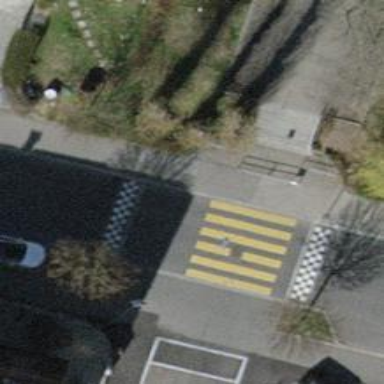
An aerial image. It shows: Uncontrolled zebra pedestrian crossing with traffic calming table.